Question: I have been dealing with an issue for a while now.
My problem is that I iterate an array with a loop but in the end, it just creates a single element. But my goal is to create a grid with cards
Here is my code.
'''
var array_of_elements = [1, 1, 2, 2, 3, 3, 4, 4, 5, 5, 6, 6, 7, 7, 8, 8, 9, 9, 10, 10, 11, 11, 12, 12];
var shuffled_array = shuffle(array_of_elements);
var deck_of_cards = document.createElement("div");
var cards = "";
function newGame() {
deck_of_cards.setAttribute("id", "card_deck");
document.body.appendChild(deck_of_cards);
/* Loop throught all the array elemets and apply the class box*/
shuffled_array.forEach(createElementBoard);
deck_of_cards.innerHTML = cards;
}
/* Boarder creation */
function createElementBoard(i_cards) {
cards = "<div class='box box-" + i_cards + "'></div>";
return cards;
}
newGame();
'''
The code does not produce any errors.

Thanks
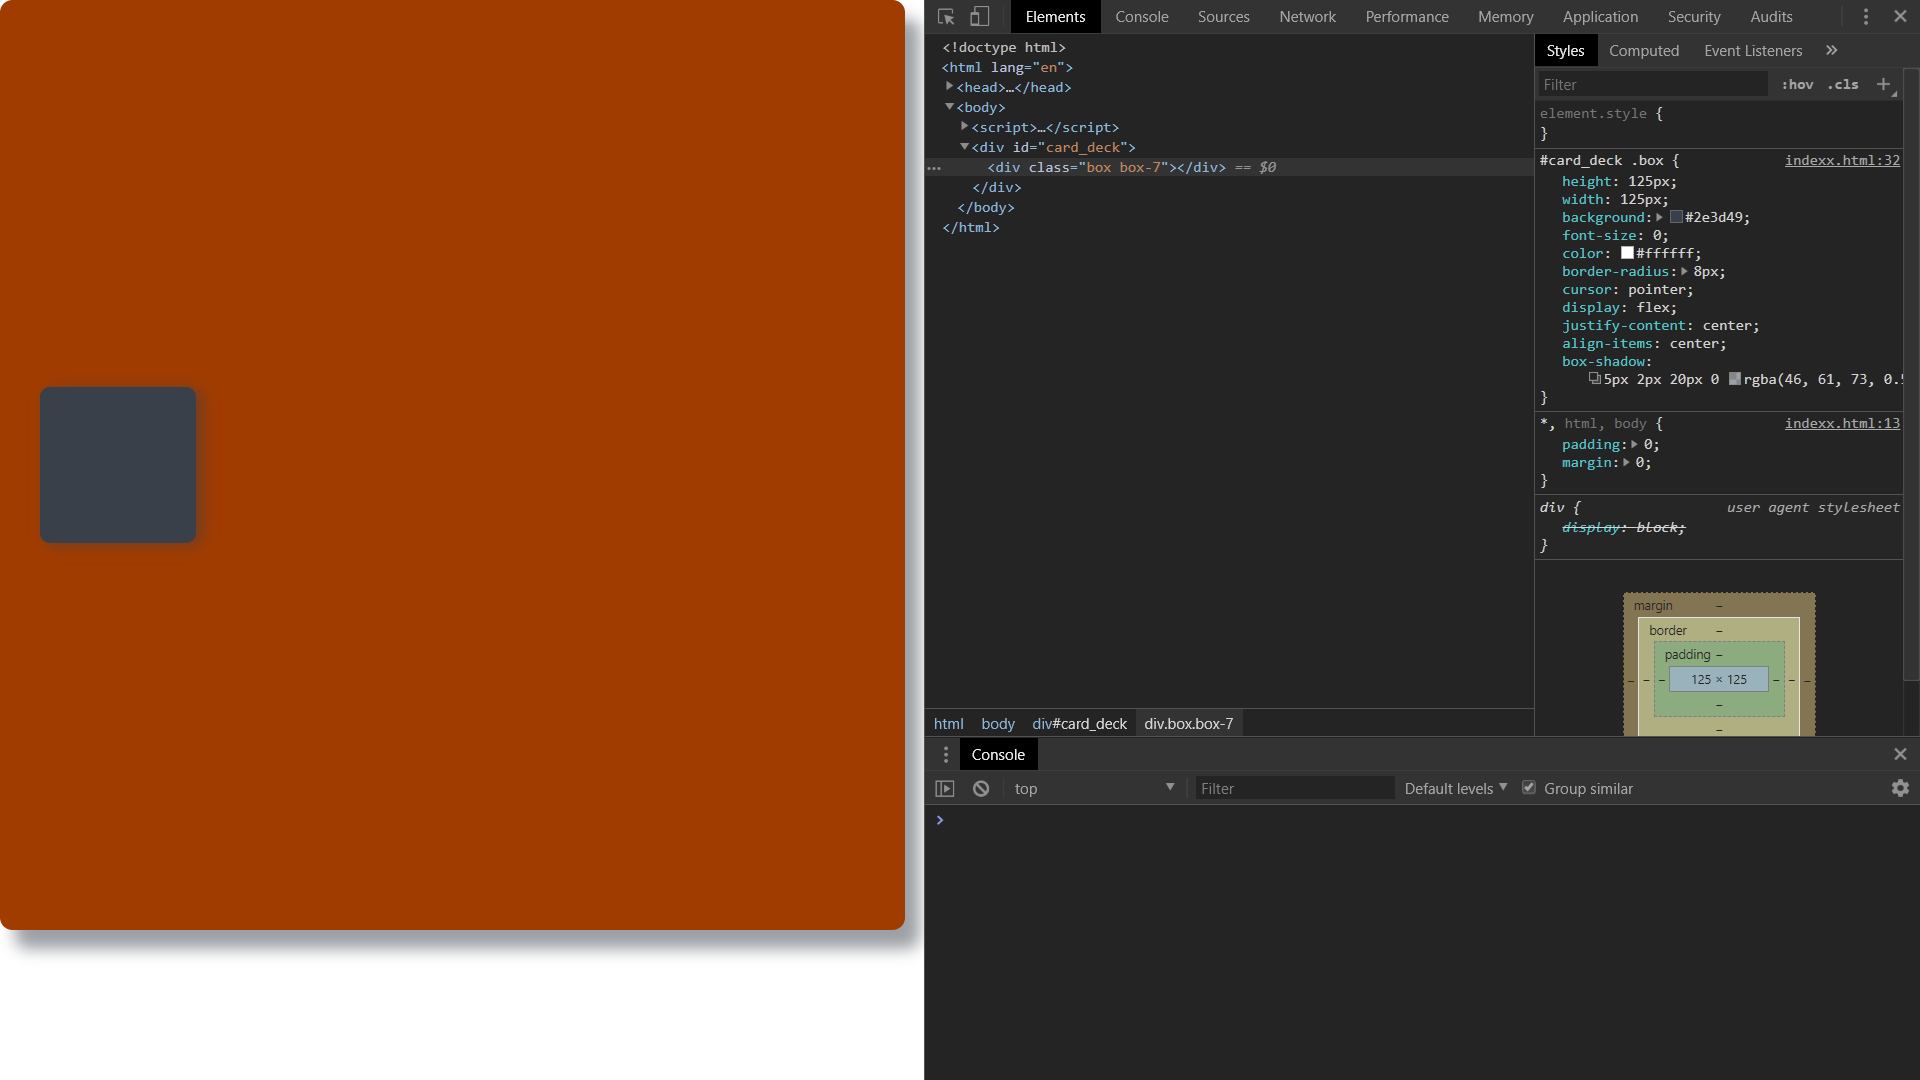
Answer: There are a number of problems here.
What you're doing, is assigning the HTML for card to the global variable 'cards', and overwriting it each time through your loop, so at the end, it's the HTML for just the last card.
If you change the line:
'''
cards = "<div class='box box-" + i_cards + "'></div>";
'''
to:
'''
cards += "<div class='box box-" + i_cards + "'></div>";
'''
It'll make the code , but that's not the best solution.
Functions can return a value, communicating instead via a global is bad practice. Consider if you needed to re-run this function, whose responsibility would it be to reset 'cards'? What if you ran it from multiple places, how would you ensure that they didn't interfere with each other?
Instead, consider this:
'''
shuffled_array.forEach(function(i) {
deck_of_cards.innerHTML += createElementBoard(i)
});
'''
And stop 'cards' being global:
'''
function createElementBoard(i_cards) {
var card = "<div class='box box-" + i_cards + "'></div>";
return card;
}
'''